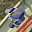
Label: 3